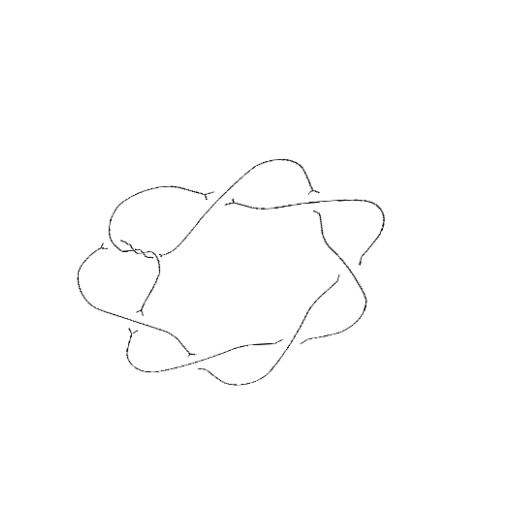
Crossing number: 10